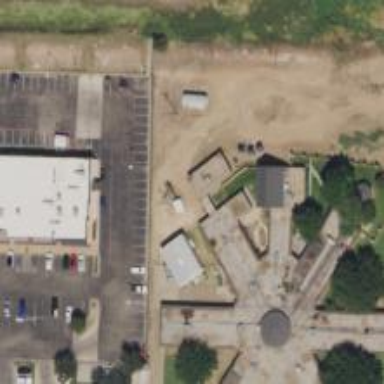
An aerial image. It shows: Building.